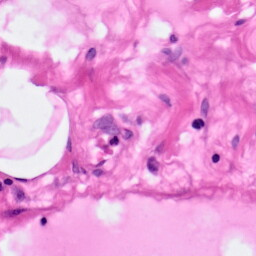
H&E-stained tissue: Pancreatic